The picture encodes a bearing's raw vibration samples as pixel intensities in a 2-D grid. Diagnose the bearing from this image, choosing from: normal, inner_race, outer_race, ball.
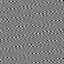
Answer: outer_race